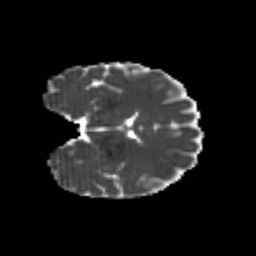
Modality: MD
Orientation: coronal
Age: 23
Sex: female
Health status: healthy
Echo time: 0.074 s